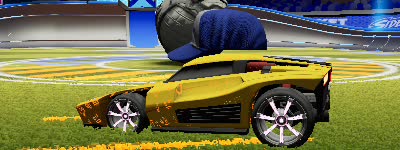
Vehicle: breakout